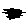
Label: line